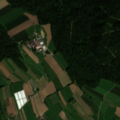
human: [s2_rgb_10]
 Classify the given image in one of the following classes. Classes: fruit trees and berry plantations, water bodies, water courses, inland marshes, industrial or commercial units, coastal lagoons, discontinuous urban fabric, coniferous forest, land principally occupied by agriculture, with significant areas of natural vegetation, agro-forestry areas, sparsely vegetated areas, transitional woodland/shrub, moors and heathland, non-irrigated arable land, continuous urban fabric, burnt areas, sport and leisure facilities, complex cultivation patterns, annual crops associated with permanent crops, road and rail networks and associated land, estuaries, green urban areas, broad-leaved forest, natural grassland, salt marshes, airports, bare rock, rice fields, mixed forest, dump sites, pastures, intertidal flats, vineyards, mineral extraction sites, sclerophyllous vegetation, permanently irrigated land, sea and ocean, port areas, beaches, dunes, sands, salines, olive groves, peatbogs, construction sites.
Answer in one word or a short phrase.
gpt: discontinuous urban fabric, non-irrigated arable land, mixed forest